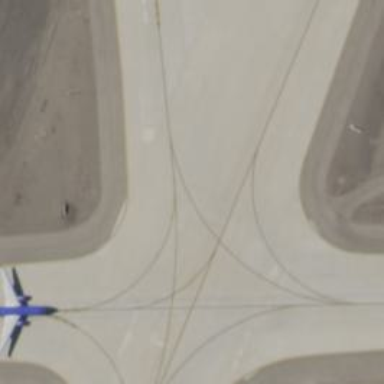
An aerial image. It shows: Image of taxiway at airport.